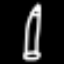
Label: pencil